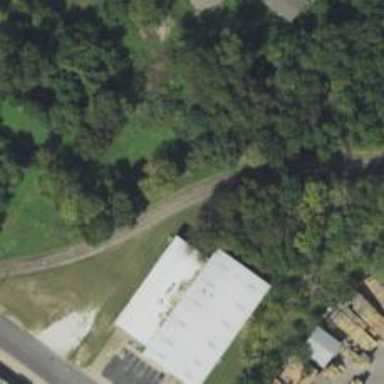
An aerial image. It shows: Disused railway.